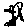
Label: bird